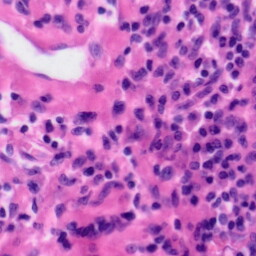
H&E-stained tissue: Tonsil